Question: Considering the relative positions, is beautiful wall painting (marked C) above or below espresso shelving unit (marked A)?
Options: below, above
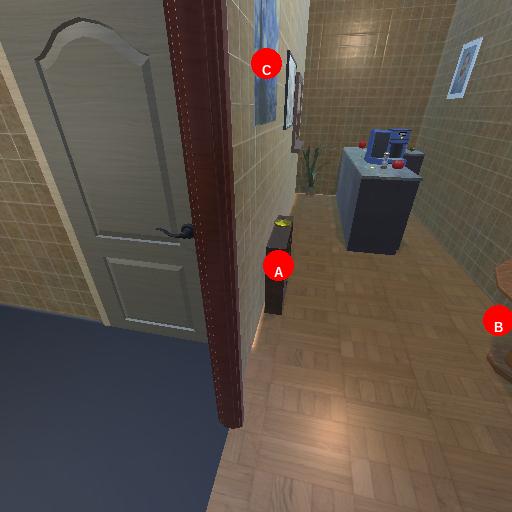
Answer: below